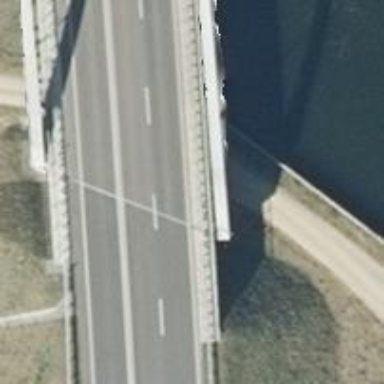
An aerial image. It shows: Bridge over trunk highway that serves as motorroad.